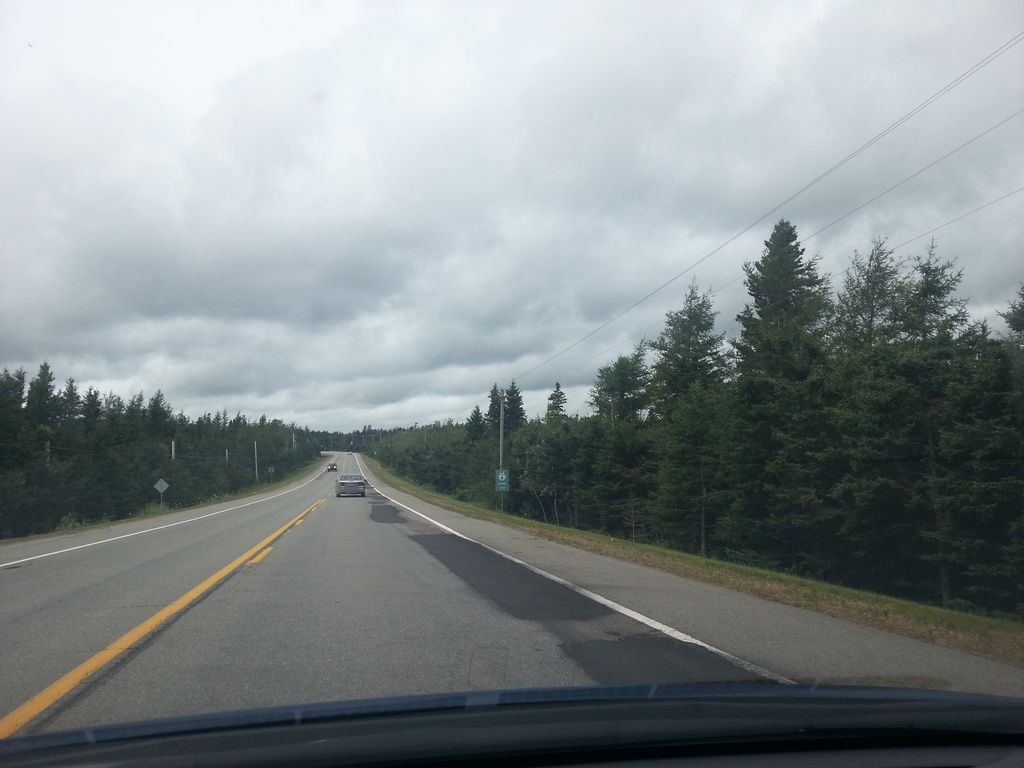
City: charlottetown